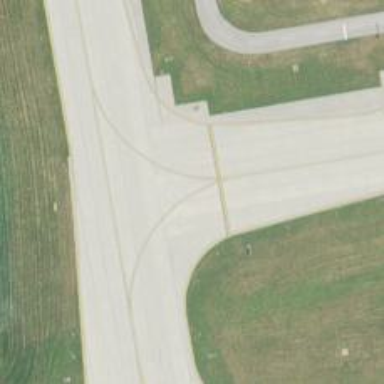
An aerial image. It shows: Image of taxiway at airport.